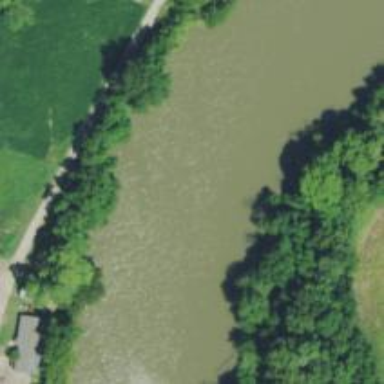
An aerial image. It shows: Beautiful river scene.